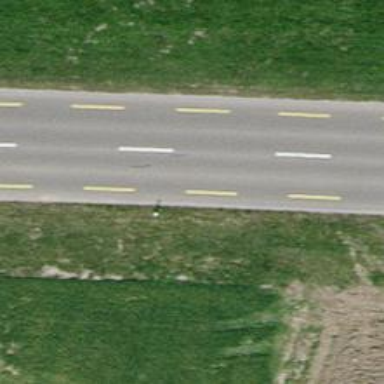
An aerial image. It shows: Tertiary road with asphalt surface. It includes cycle lane on both sides.